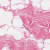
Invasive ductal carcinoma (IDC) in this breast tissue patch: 0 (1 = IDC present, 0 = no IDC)